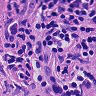
Metastatic tissue present: yes